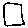
Label: square